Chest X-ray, AP view. Patient: 79 years old, sex F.
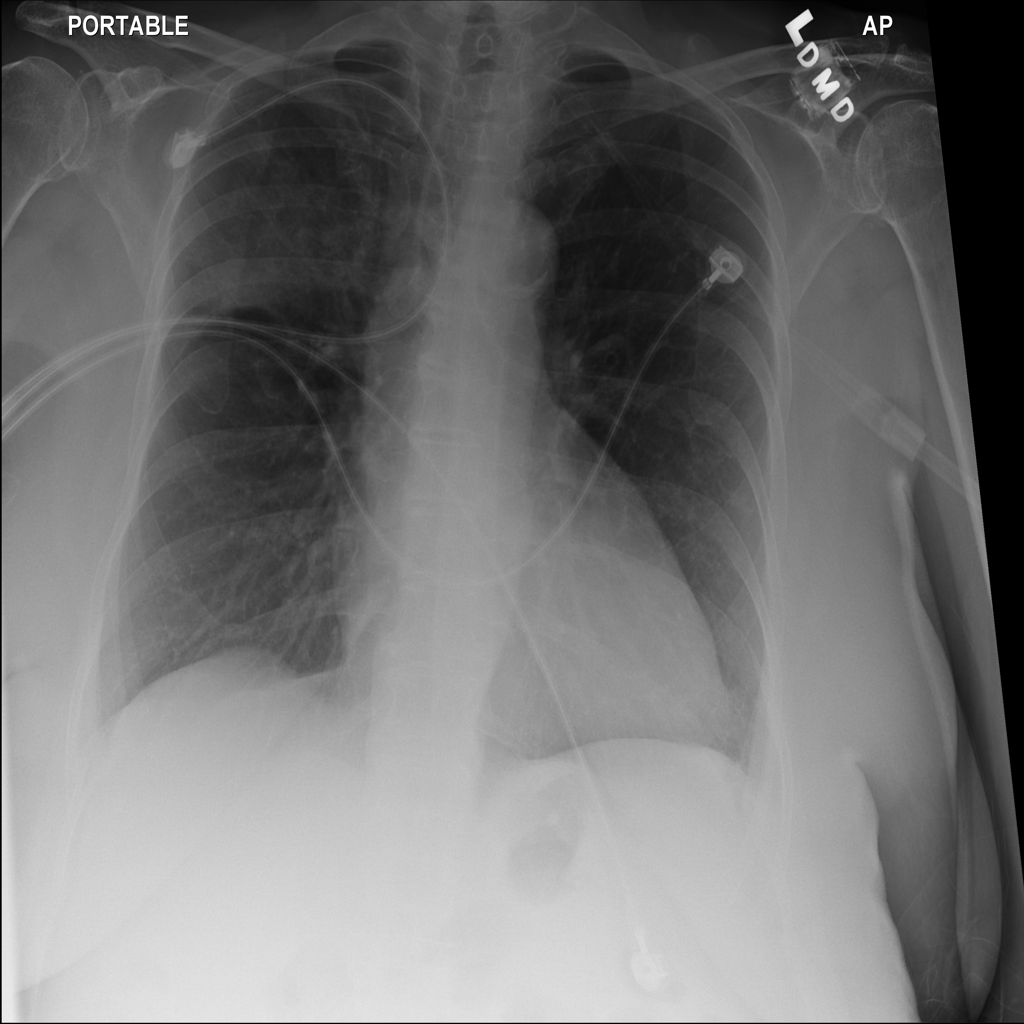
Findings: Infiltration